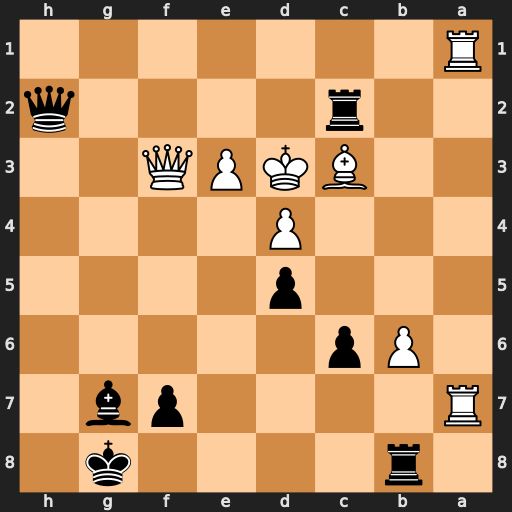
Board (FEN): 1r4k1/R4pb1/1Pp5/3p4/3P4/2BKPQ2/2r4q/R7
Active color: b
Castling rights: -
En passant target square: -
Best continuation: Qh7+ e4 dxe4+